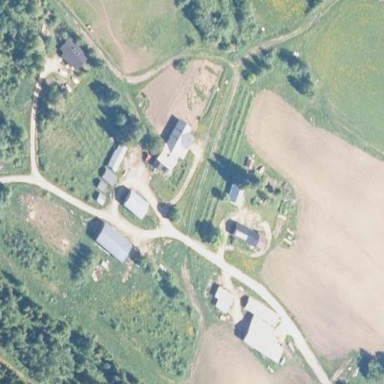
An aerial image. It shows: Farmyard area.